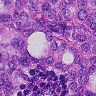
Metastatic tissue present: yes